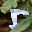
Label: 5